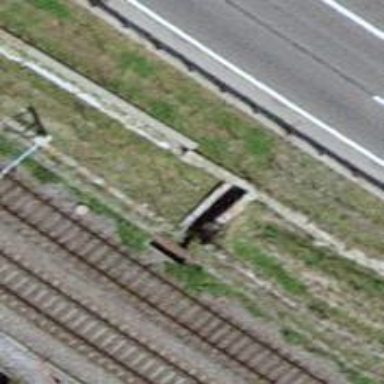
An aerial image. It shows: There is tunnel.